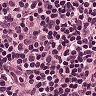
Metastatic tissue present: no